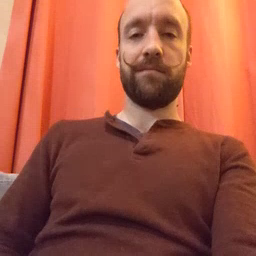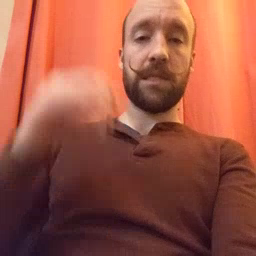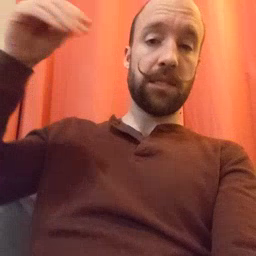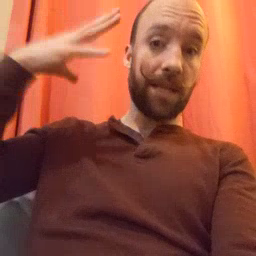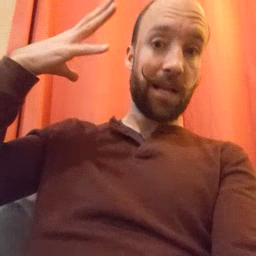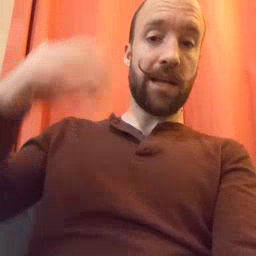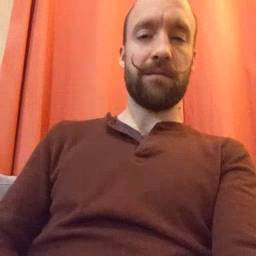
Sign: sun